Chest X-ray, AP view. Patient: 76 years old, sex M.
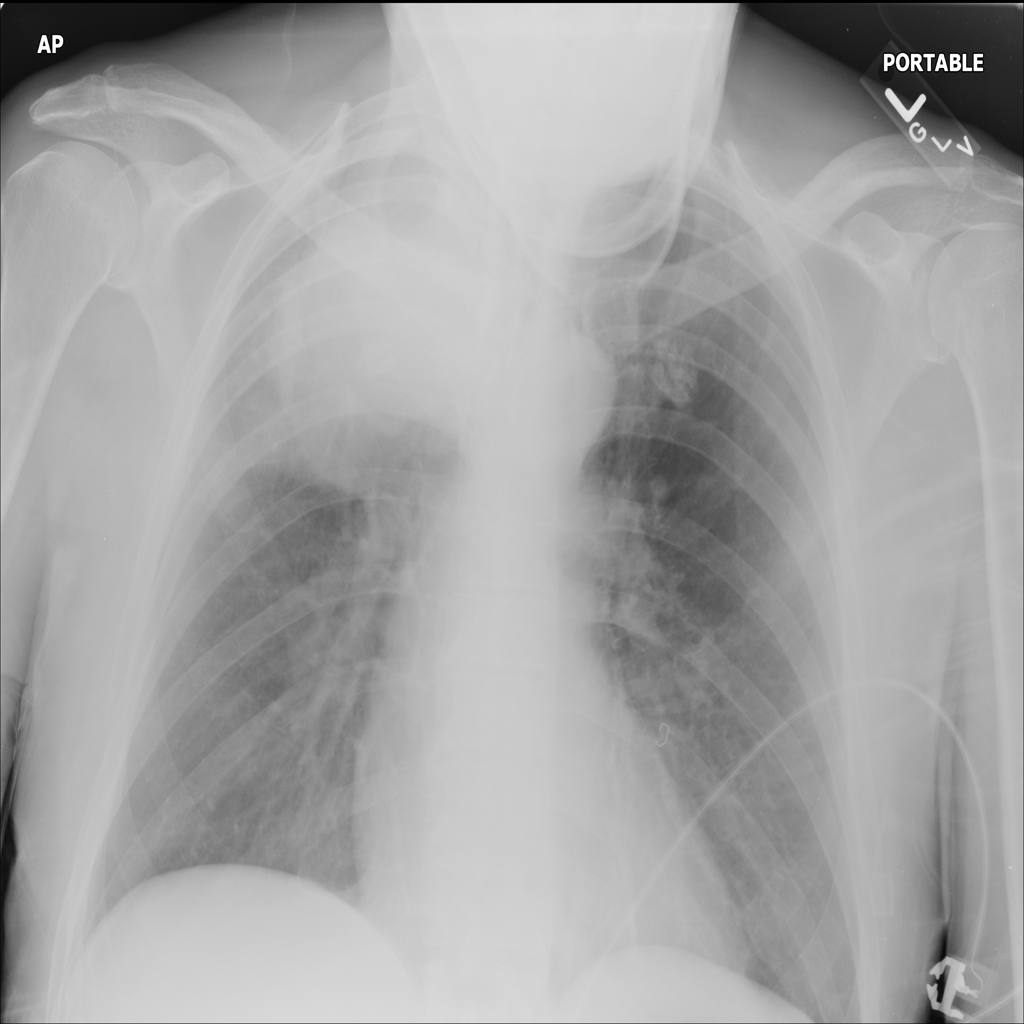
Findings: Mass